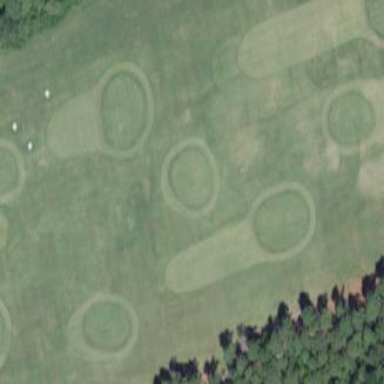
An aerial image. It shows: Golf driving range on grassy leisure land.